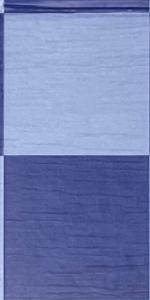
Label: Empty